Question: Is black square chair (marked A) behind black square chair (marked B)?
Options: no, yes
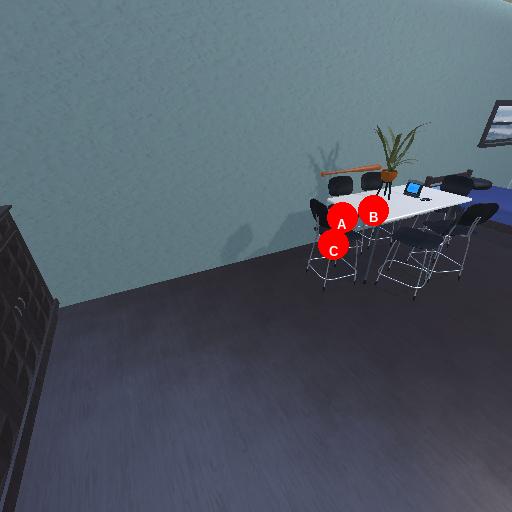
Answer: no